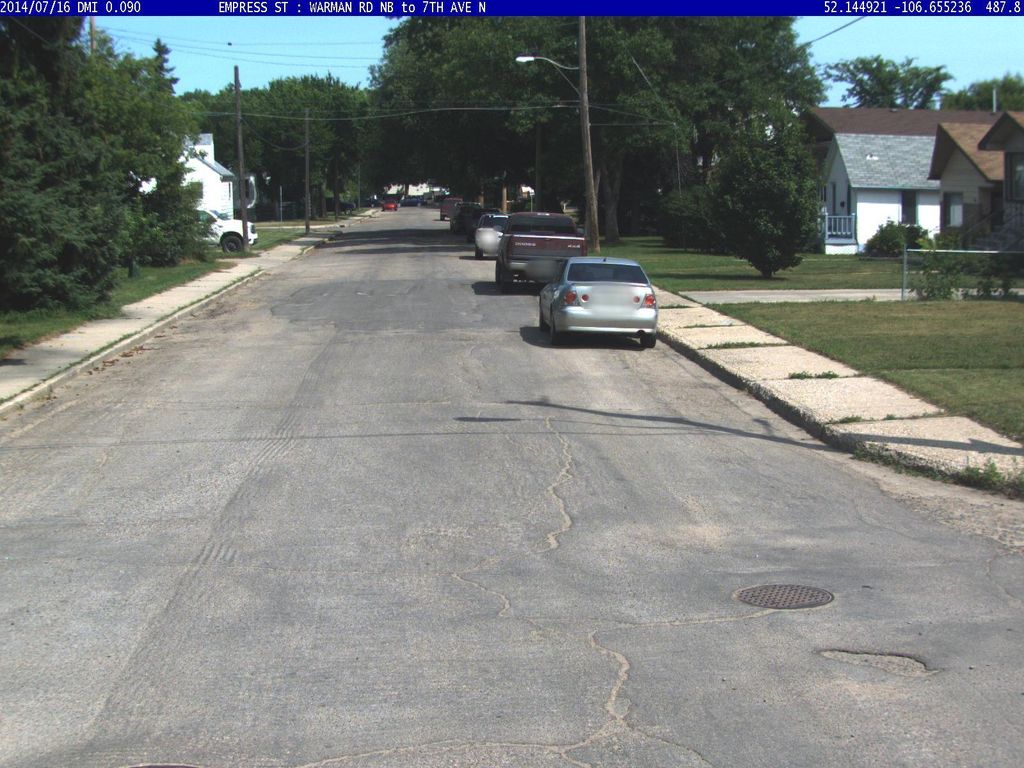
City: saskatoon